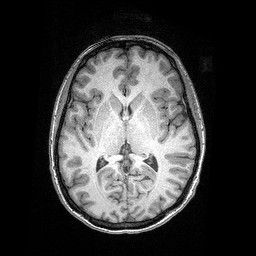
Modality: T1w
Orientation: coronal
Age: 23
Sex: male
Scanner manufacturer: siemens
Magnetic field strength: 3 T
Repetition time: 2.4 s
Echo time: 0.03 s